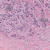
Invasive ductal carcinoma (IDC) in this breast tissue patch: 1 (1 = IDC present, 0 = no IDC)